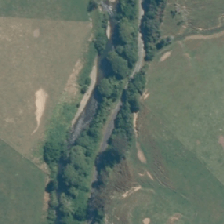
Land cover: deciduous_hardwood